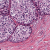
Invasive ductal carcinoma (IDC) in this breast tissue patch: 0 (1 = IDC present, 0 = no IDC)